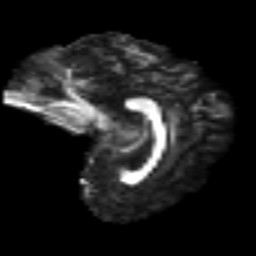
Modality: FA
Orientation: sagittal
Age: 36
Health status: ill
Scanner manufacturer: philips
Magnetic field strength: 3 T
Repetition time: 9 s
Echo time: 0.127 s